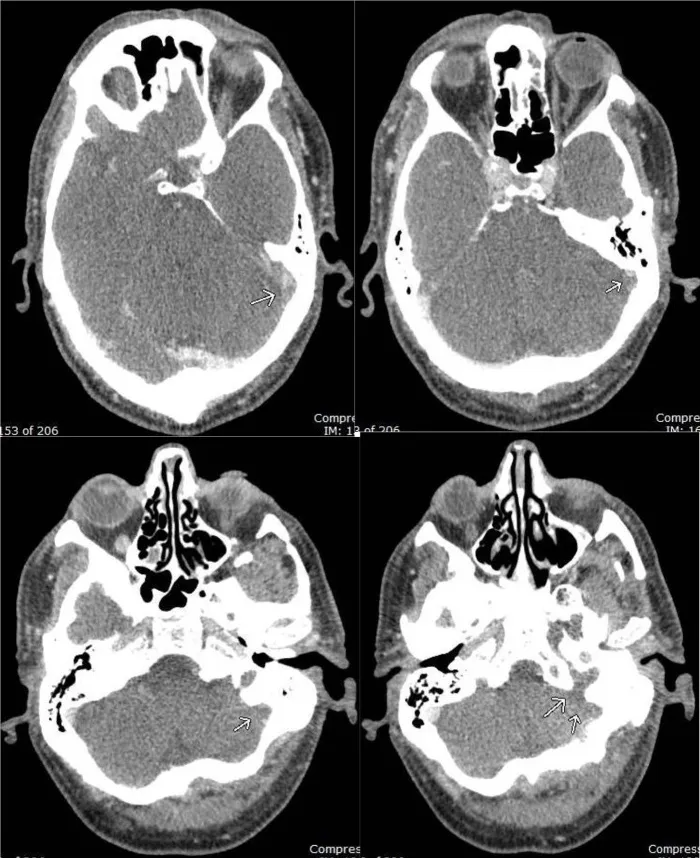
CT Venogram: filling defect in the left distal transverse sinus, sigmoid sinus, and jugular bulb, compatible with occlusive dural venous sinus thrombosis.
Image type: radiology (ct)